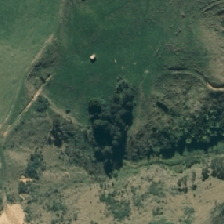
Land cover: high_producing_grassland